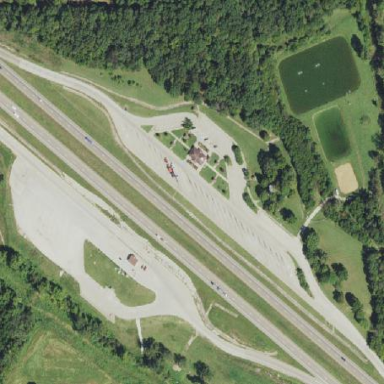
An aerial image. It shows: Rest area on the road.